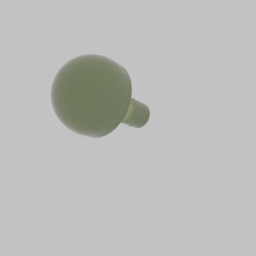
Label: lighting